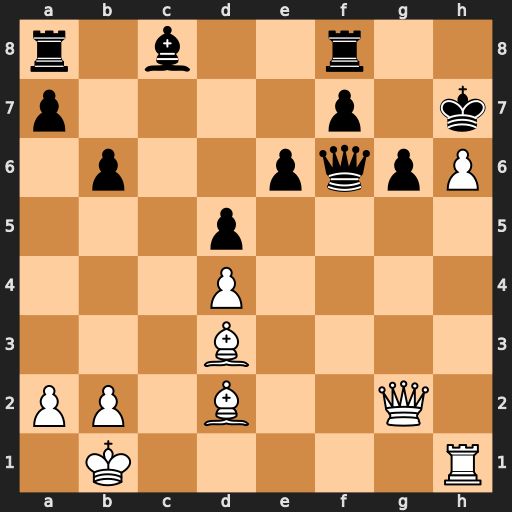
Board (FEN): r1b2r2/p4p1k/1p2pqpP/3p4/3P4/3B4/PP1B2Q1/1K5R
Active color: w
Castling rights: -
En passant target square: -
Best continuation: Rf1 Qe7 Bb4 Ba6 Bxe7